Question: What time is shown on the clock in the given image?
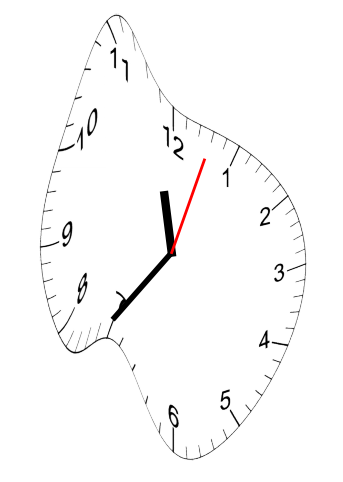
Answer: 11:36:03